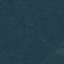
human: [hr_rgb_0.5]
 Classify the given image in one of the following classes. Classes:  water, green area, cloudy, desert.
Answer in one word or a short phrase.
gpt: green area